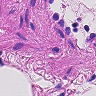
Metastatic tissue present: no